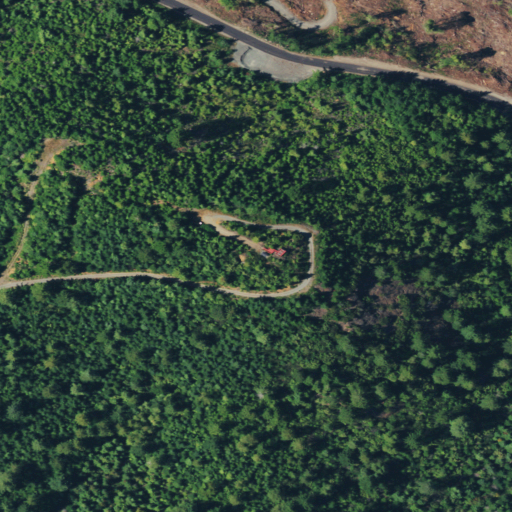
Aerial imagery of mountain in California named Squaw Tit containing evergreen forest, open development, grassland, shrub, low intensity development, medium intensity development, and mixed forest